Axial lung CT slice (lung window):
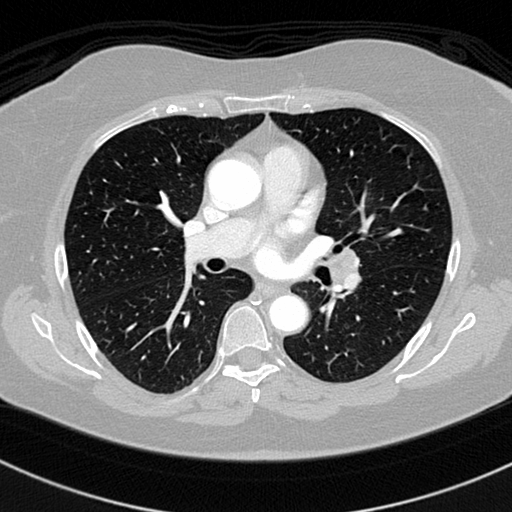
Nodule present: no